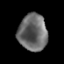
Tissue: prostate
Cell type: Epithelial cells
Senescence score: 0.3356
Nuclear area (px): 1039
Mean DAPI intensity: 105.854